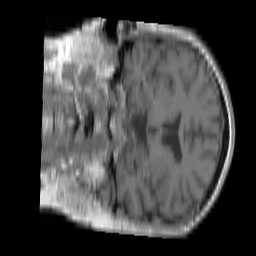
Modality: T1w
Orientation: coronal
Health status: ill
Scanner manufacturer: siemens
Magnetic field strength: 3 T
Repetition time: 0.4 s
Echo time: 0.00246 s